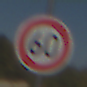
Verkehrszeichen: Geschwindigkeit60
Umgebung: Outdoor, Nature
Tageszeit: Midday
Wetter: Clear
Licht: Natural
Jahreszeit: Summer
Kontrast: HighContrast